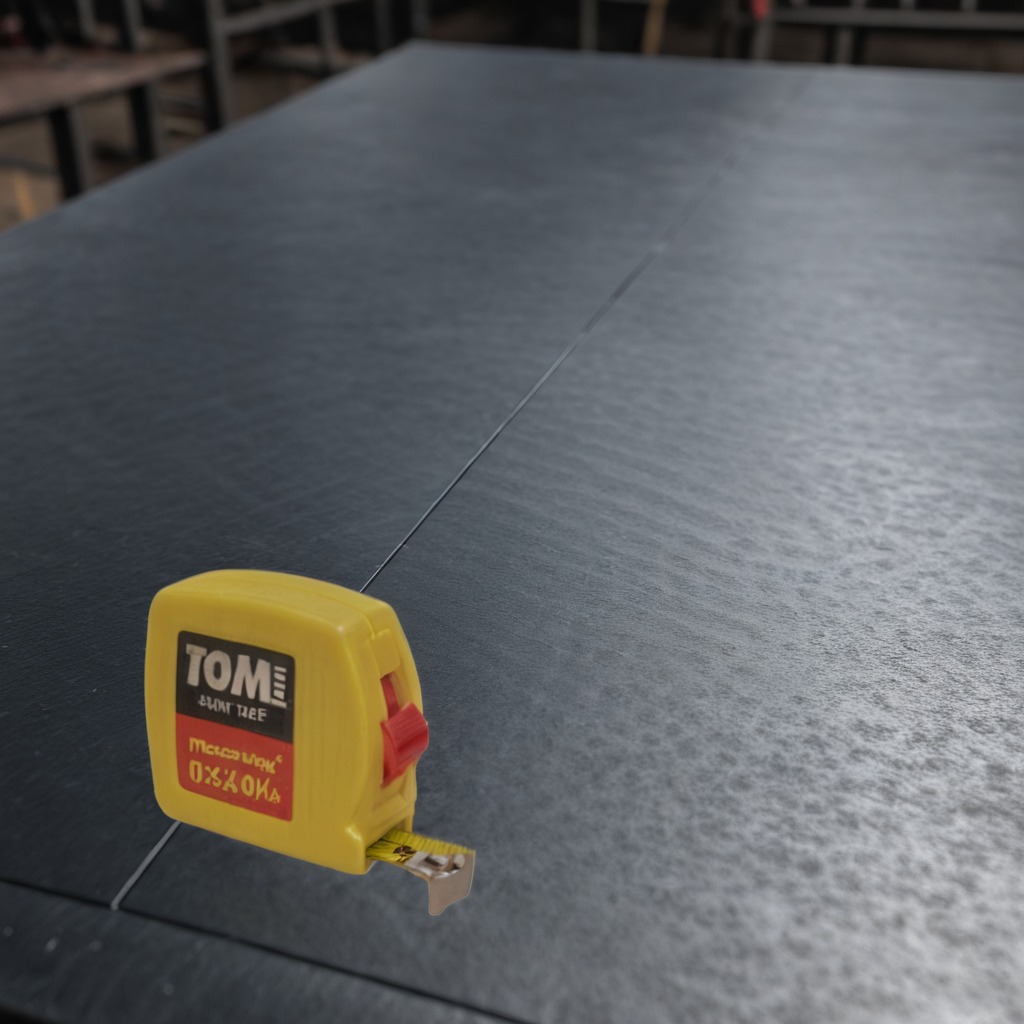
A measuring tape lies on the cold steel table in a mining workshop.